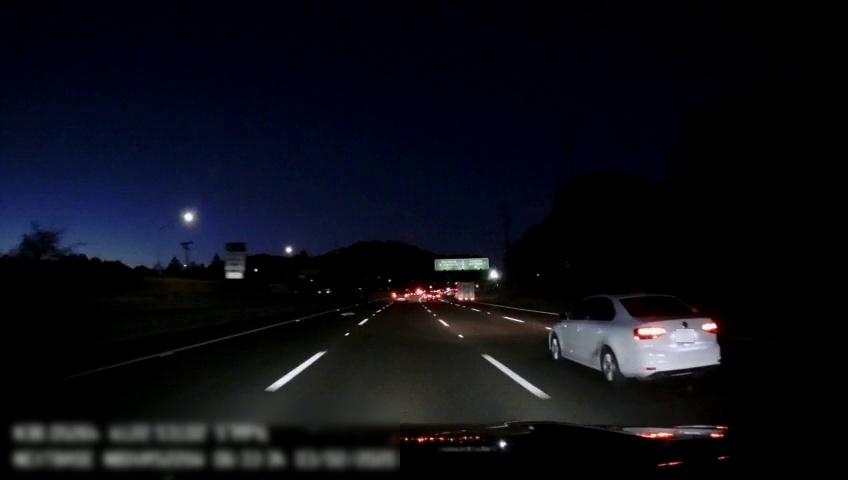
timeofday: Night
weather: Other
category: Drivable Space
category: Vehicles | Other LV
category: Vehicles | Car
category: Vehicles | SUV
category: Vehicles | Car
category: Lanes | Alternate Lane
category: Lanes | Current Lane
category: Lanes | Current Lane
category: Lanes | Alternate Lane
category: Lanes | Alternate Lane
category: Traffic | Signs
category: Traffic | Signs